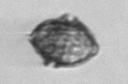
Label: Kryptoperidinium_triquetrum